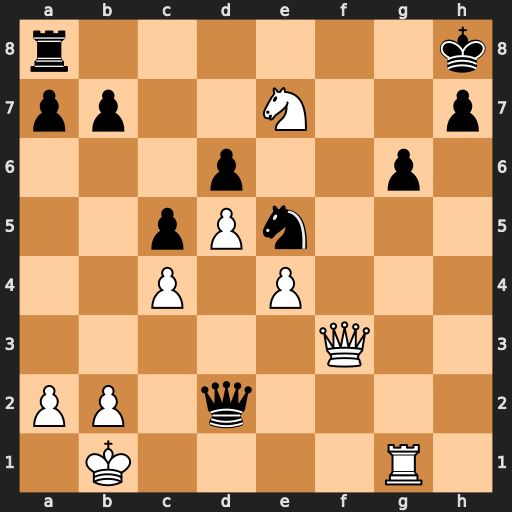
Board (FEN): r6k/pp2N2p/3p2p1/2pPn3/2P1P3/5Q2/PP1q4/1K4R1
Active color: w
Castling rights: -
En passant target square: -
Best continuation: Qf6#